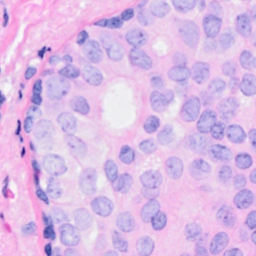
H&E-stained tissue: Breast